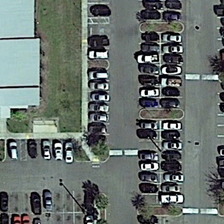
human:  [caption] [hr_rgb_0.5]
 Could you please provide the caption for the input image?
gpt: many cars are in a parking lot with some green trees .

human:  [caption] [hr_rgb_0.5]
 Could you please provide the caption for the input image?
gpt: many cars are in a parking lot with some green trees .

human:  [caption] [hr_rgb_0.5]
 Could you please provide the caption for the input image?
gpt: many cars are in a parking lot with some green trees .

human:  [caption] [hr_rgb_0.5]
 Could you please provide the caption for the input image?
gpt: many cars are in a parking lot with some green trees .

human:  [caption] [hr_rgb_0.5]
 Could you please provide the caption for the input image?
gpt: many cars are in a parking lot with some green trees .